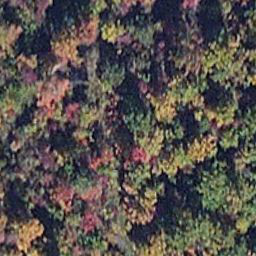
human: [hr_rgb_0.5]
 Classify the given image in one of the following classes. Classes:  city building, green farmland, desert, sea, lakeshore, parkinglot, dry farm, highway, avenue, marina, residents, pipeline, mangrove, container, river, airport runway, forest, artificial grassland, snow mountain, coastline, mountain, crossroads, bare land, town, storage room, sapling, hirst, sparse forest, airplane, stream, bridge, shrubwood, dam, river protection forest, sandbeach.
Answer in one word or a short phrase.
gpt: mangrove